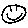
Label: smiley face